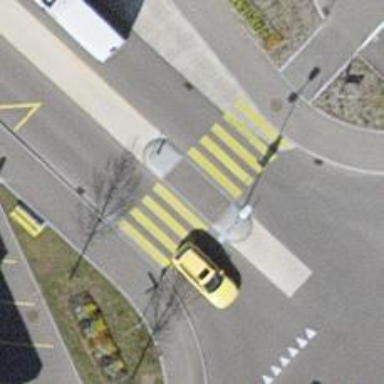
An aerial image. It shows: Zebra crossing on the road.